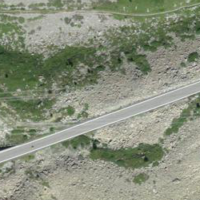
EUNIS habitat code: 48
Species observed at this site:
Aglais urticae
Pieris napi